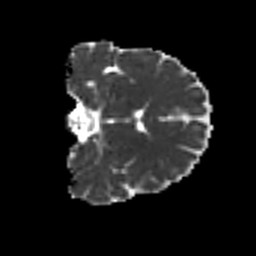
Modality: MD
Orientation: coronal
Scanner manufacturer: siemens
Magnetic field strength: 3 T
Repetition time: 9.6 s
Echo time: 0.077 s